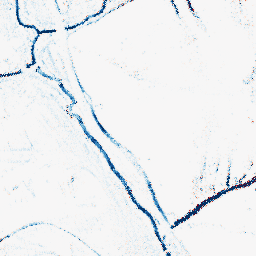
Category: morphological
Decomposition family: morphological_square
Decomposition parameters: operation: closing
size: 5
Upsampling method: regularized
Upsampling parameters: scale: 4
lambda_reg: 0.1
Upsampling scale: 4